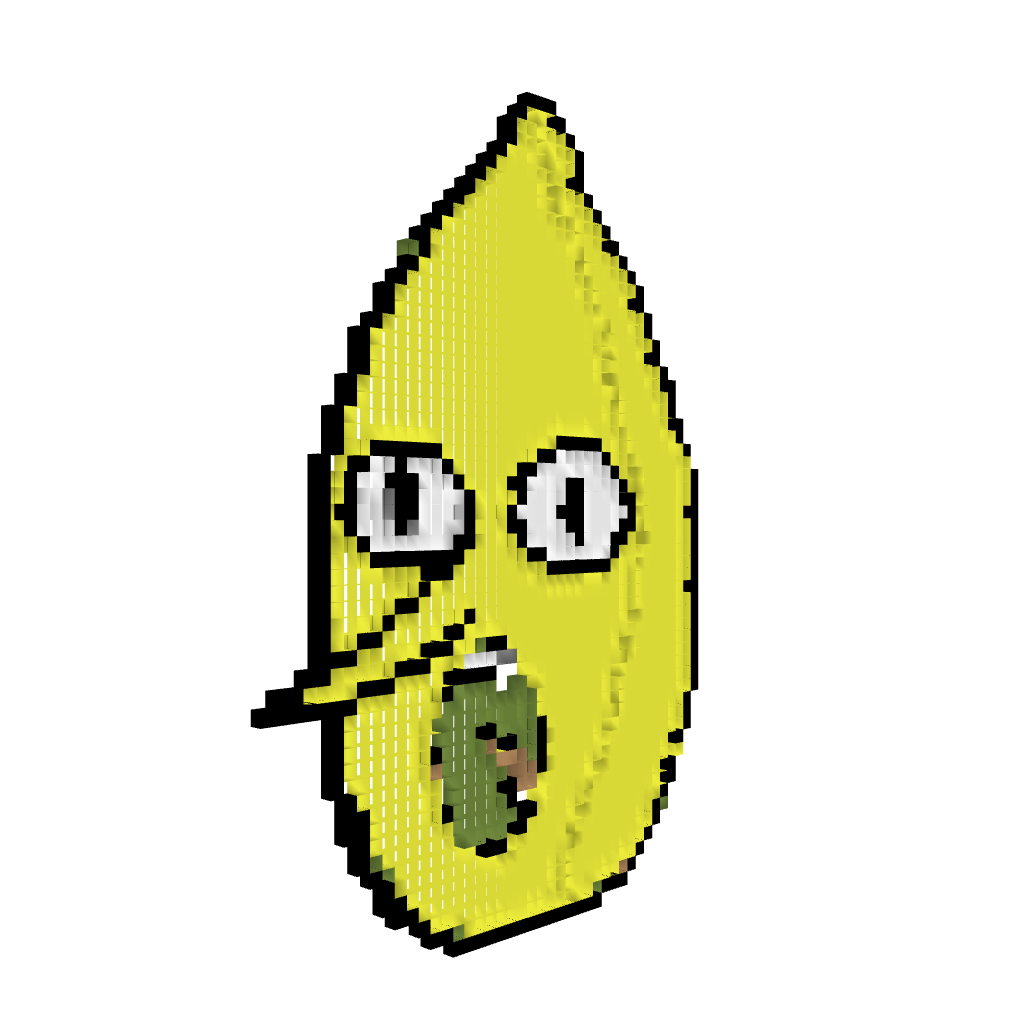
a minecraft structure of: Lemongrab Head (Adventure Time) bad low quality